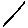
Label: line